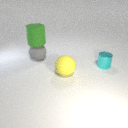
large gray rubber sphere below large green rubber cylinder